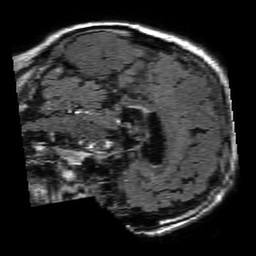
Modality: FLAIR
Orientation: sagittal
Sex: male
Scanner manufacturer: philips
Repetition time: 11 s
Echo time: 0.125 s